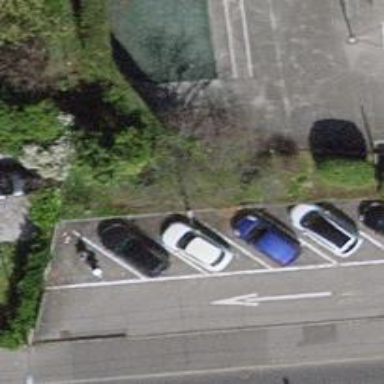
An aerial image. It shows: Motorcycle parking facility.